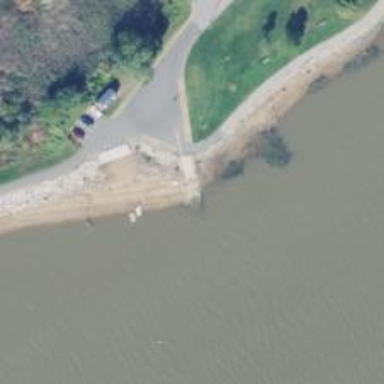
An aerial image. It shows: Slipway on leisure land.